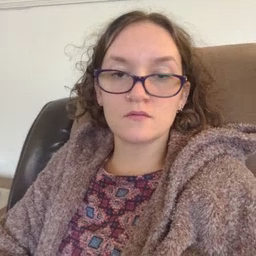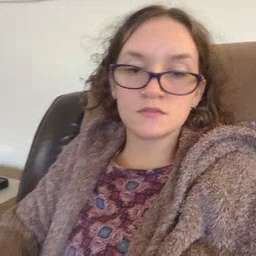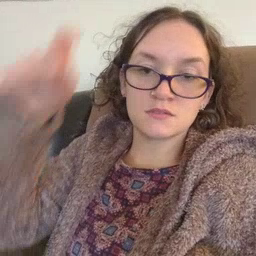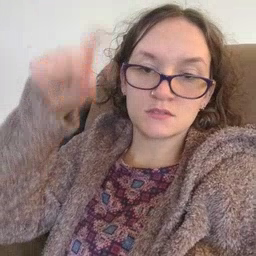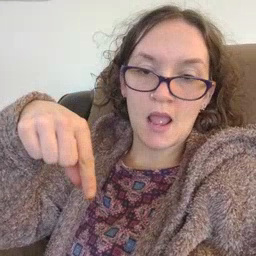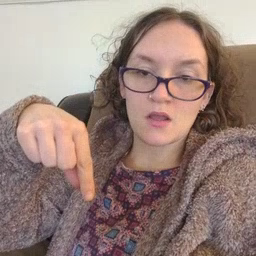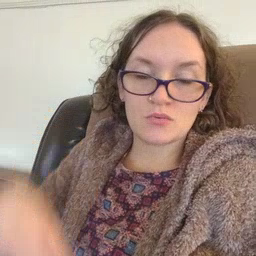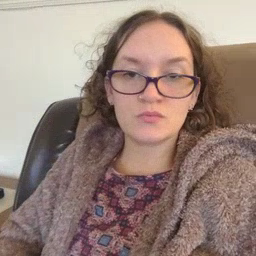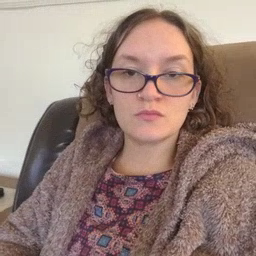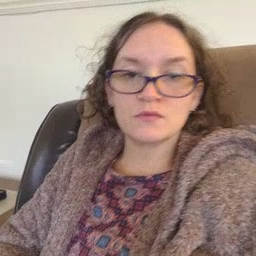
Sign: down